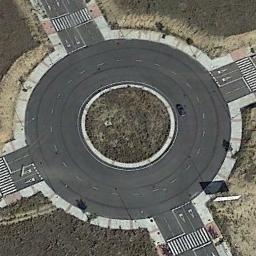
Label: roundabout